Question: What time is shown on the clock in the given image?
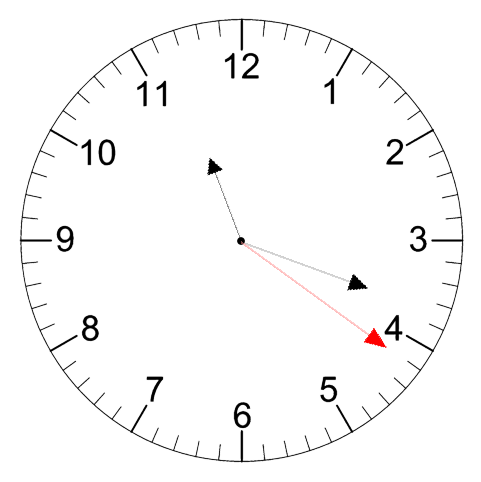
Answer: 11:18:21